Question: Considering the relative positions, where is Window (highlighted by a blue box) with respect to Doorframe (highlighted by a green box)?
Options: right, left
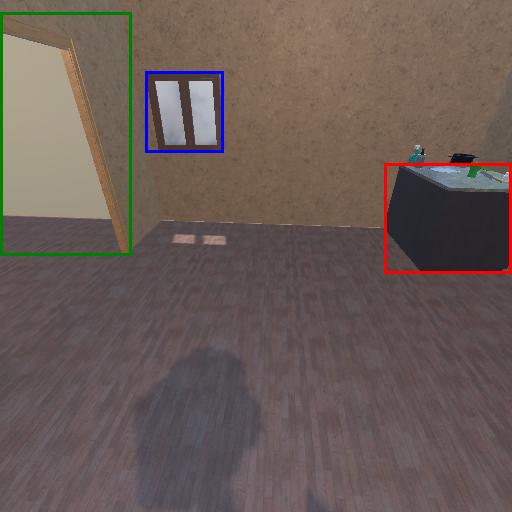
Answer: right